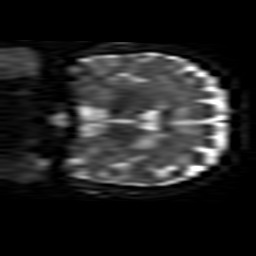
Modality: ADC
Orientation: coronal
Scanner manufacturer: ge
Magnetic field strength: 1.5 T
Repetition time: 8 s
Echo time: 0.0975 s